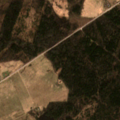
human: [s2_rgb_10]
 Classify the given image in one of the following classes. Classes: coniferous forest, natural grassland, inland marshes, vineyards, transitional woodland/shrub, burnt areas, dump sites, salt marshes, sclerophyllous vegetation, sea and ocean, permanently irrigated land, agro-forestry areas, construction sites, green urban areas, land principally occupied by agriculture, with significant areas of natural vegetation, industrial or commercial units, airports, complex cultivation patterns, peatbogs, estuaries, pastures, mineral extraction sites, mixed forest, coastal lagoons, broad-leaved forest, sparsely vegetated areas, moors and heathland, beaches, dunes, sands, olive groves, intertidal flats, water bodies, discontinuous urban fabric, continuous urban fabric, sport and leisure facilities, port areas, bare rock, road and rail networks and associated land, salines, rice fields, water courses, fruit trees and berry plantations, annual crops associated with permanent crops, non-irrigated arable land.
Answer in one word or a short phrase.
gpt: non-irrigated arable land, complex cultivation patterns, mixed forest